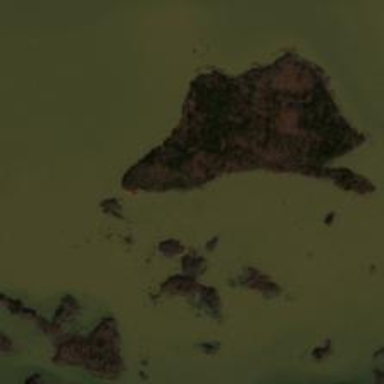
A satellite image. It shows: Island covered with woodland.